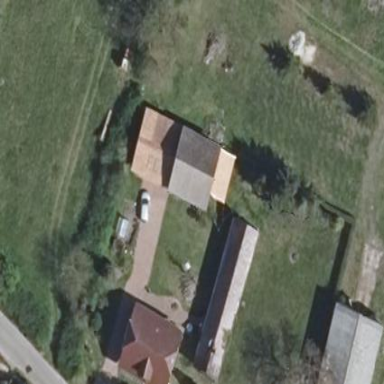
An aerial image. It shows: Building with flat roof.